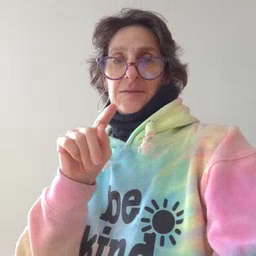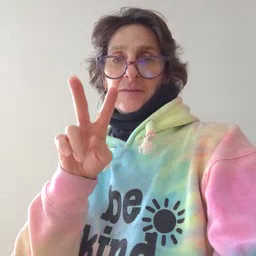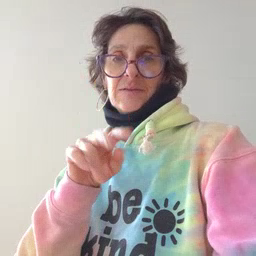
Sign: TV